Question: I use two instances of jQuery tabs defined by id &
The class that defines color of the tabs background is called
Can I somehow change the background color for the second tab ? <URL>

HTML
results
textarea
CSS
'''
.ui-widget-header {
background: url("images/ui-bg_gloss-wave_35_f6a828_500x100.png") repeat-x scroll 50% 50% #F6A828;
border: 1px solid #E78F08;
color: #FFFFFF;
font-weight: bold;
}
<div id="tabs2-1" class="ui-tabs-panel ui-widget-content ui-corner-bottom">
<div style="overflow:auto;height:600px" id="results"></div></div>
<div id="tabs2-2" class="ui-tabs-panel ui-widget-content ui-corner-bottom ui-tabs-hide"> </div>
</div>
'''
I tried
'''
#tabs2 > .ui-widget-header {background-color: blue;}
'''
and
'''
#tabs2.ui-widget-header {background-color: blue;}
'''
but none worked
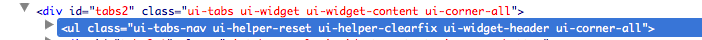
Answer: It is not enough to set the background color, you must also remove the background image that jQuery-UI uses.
So, this:
'''
#tabs2 {
background-color: powderBlue;
background-image: none;
}
'''
Produces this:

But I'm going to guess that you want more like this:

Which requires more elaborate CSS:
'''
#tabs3 {
background-color: powderBlue;
background-image: none;
}
#tabs3 .ui-tabs, #tabs3 .ui-tabs-panel,
#tabs3 .ui-tabs-selected, #tabs3 .ui-tabs-selected a {
background-color: powderBlue;
background-image: none;
}
'''
<URL>
---
---
Based on the newly pasted HTML,
'''
#tabs2 ul.ui-widget-header {background-color: blue;}
'''
Should do the trick.
If not, one of these should work:
'''
#tabs2 {background-color: blue!important;}
#tabs2 ul {background-color: blue!important;}
#tabs2 {background-color: blue;}
#tabs2 ul.ui-widget-header {background-color: blue!important;}
'''